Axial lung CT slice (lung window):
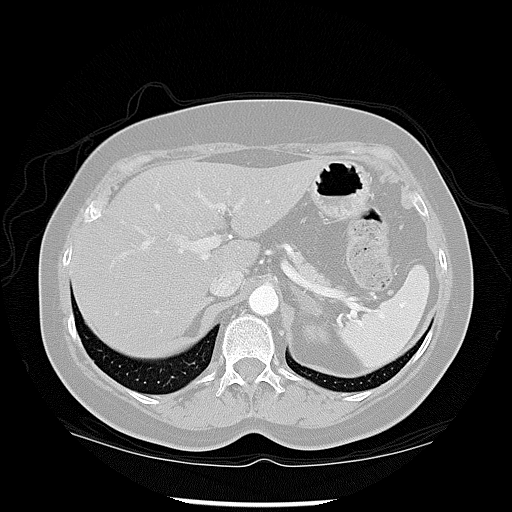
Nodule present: no